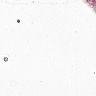
Metastatic tissue present: no